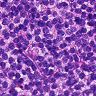
Metastatic tissue present: no